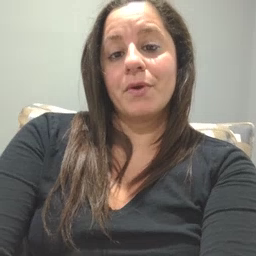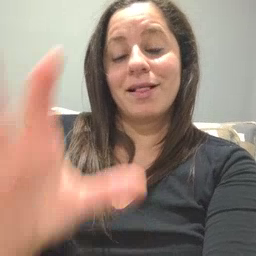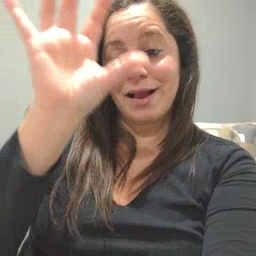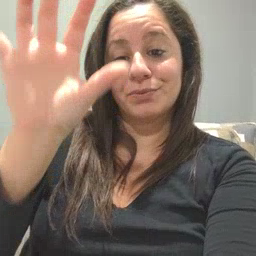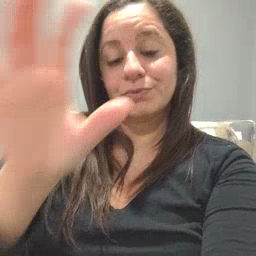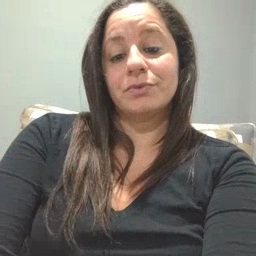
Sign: cloud